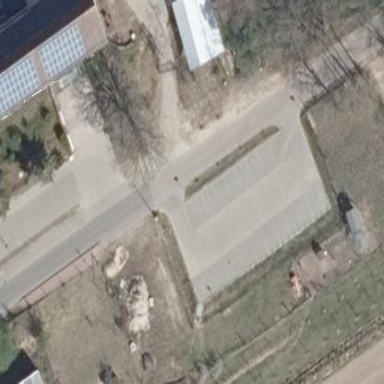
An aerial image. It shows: Parking area with sett surface.